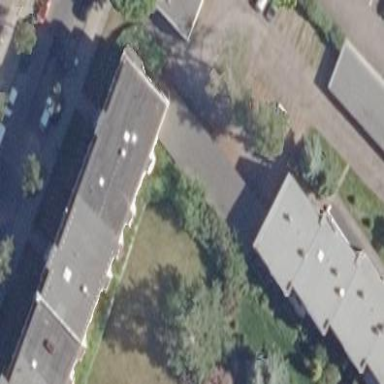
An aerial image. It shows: Group of garages.